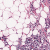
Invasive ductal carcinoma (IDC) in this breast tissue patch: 1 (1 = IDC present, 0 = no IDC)